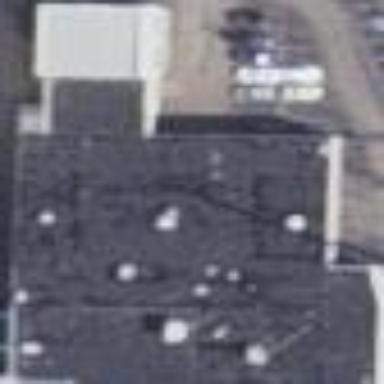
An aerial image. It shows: Retail building that houses car shop.